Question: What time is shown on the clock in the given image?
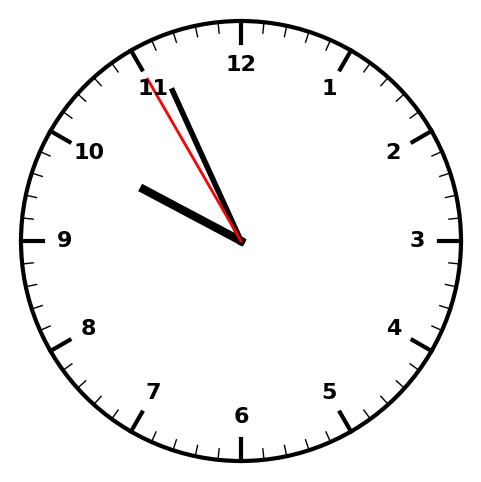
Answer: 09:55:55